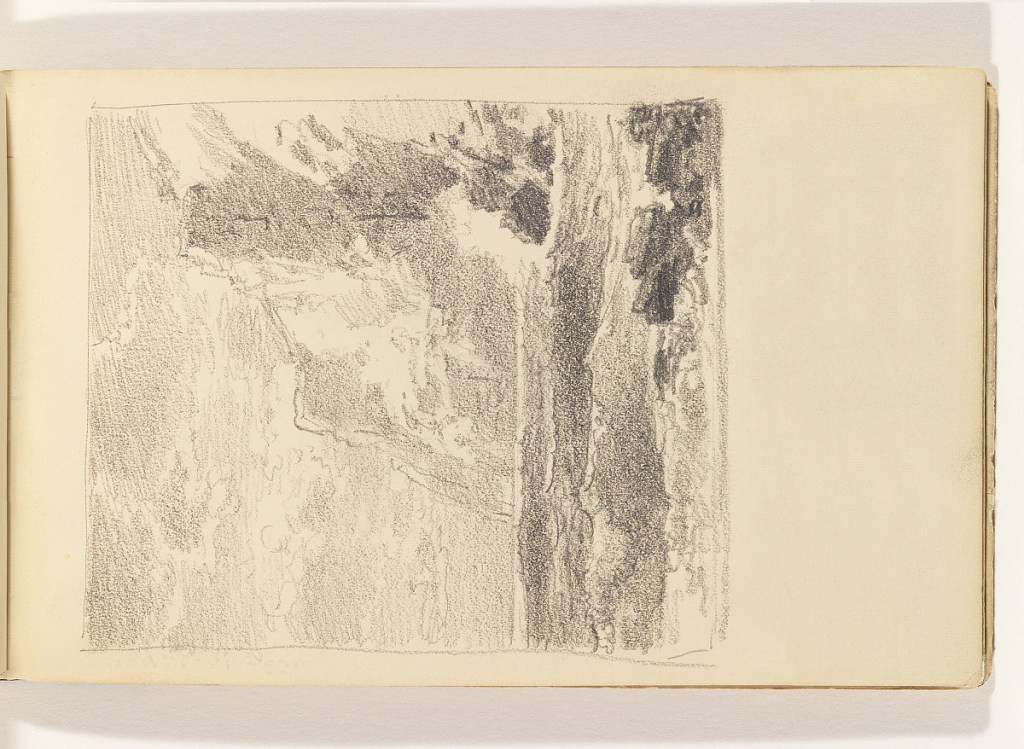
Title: Dark Rocks and Tall Cliffs with Choppy Ocean
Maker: William Trost Richards, American, 1833–1905
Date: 1885–90
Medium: Graphite on cream wove paper, bound
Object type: Sketchbook folio
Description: Choppy ocean in foreground with waves breaking on two sections of large, tall cliffs at right, with dark rocks at right in foreground.